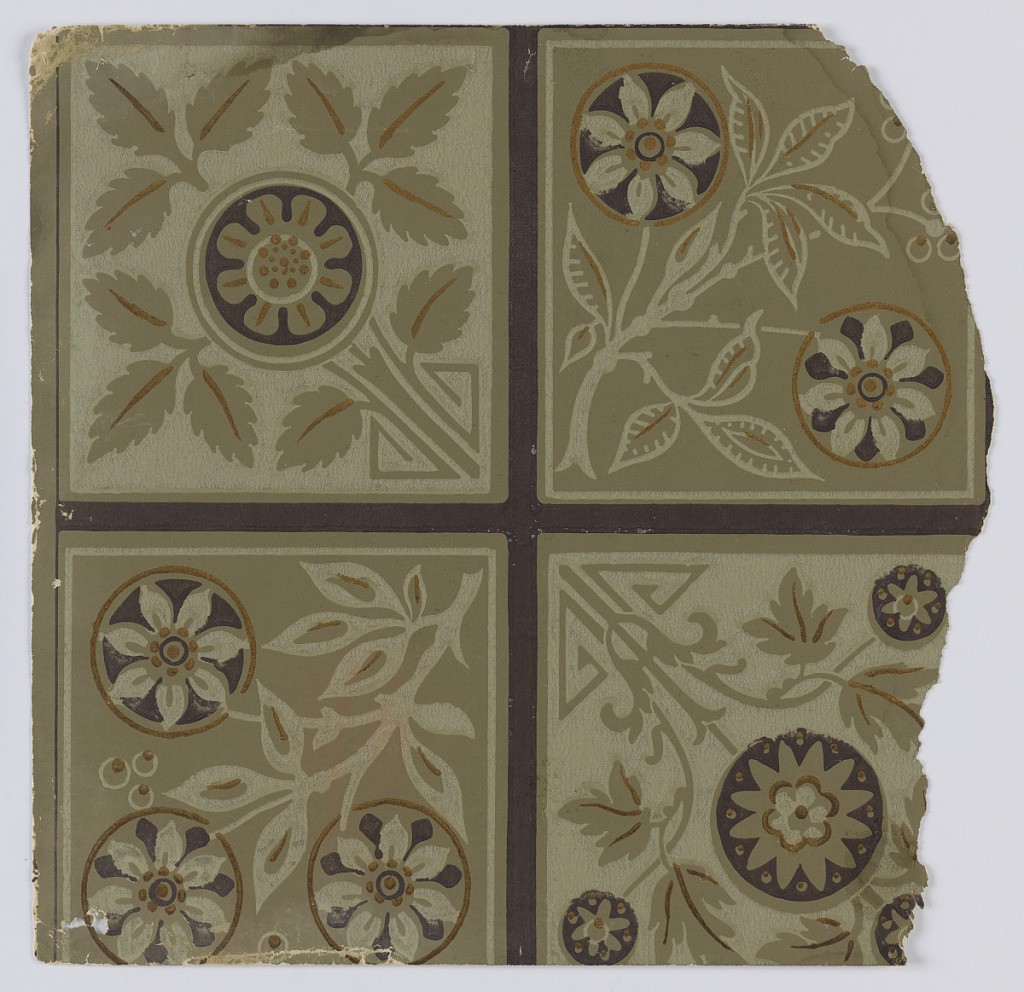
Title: Sidewall sample
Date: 1880–90
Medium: Machine-printed on paper
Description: Fragmentary wallpapers from sample book, including aesthetic-style and Anglo-Japanesque designs.

72 pages of samples.